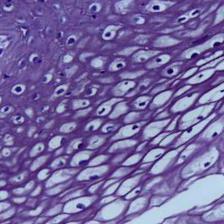
Diagnosis: Normal